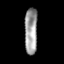
Tissue: prostate
Cell type: T cells
Senescence score: 0.3228
Nuclear area (px): 578
Mean DAPI intensity: 159.578